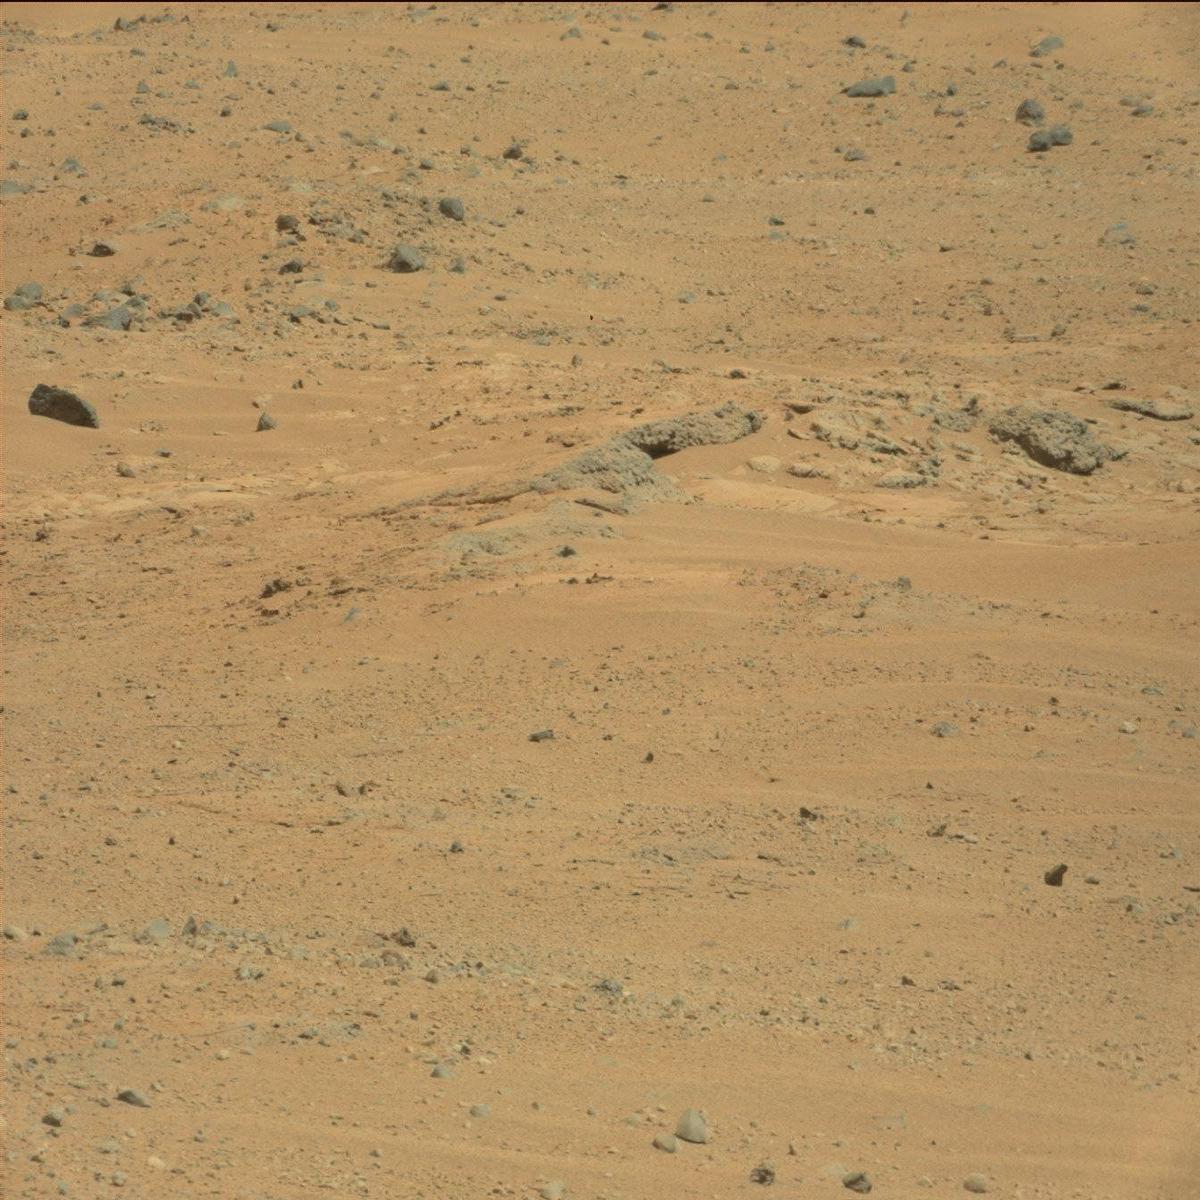
Terrain classes present: Bedrock, Sand / Soil